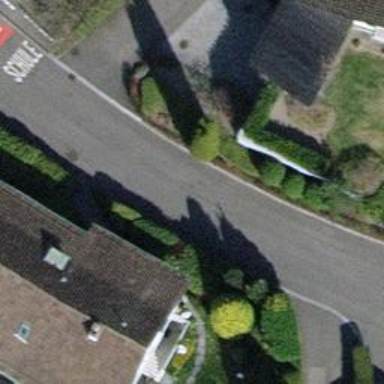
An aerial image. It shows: Smooth asphalt road in residential area.